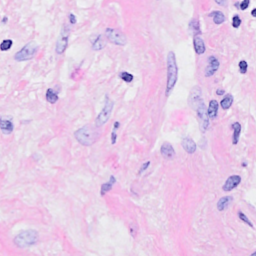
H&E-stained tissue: Breast